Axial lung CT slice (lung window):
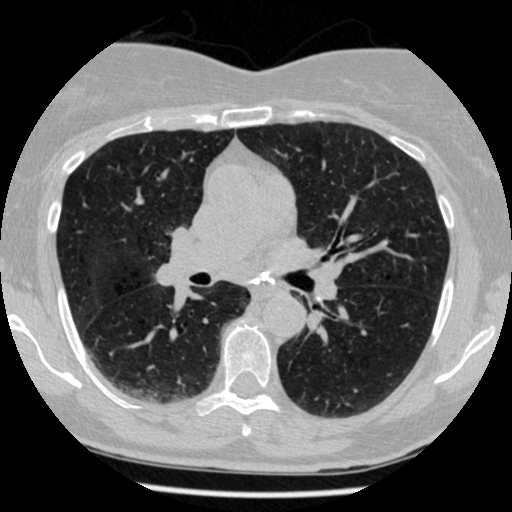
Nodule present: yes
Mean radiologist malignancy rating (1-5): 2.75